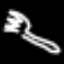
Label: fork